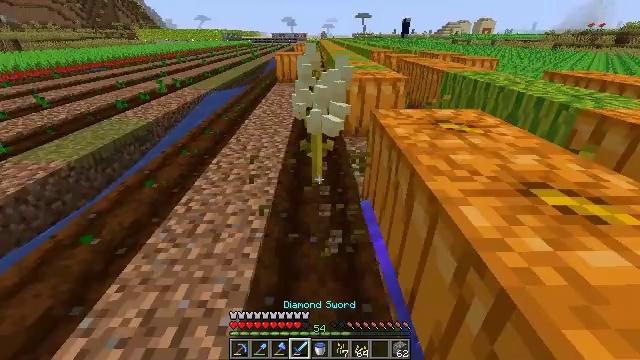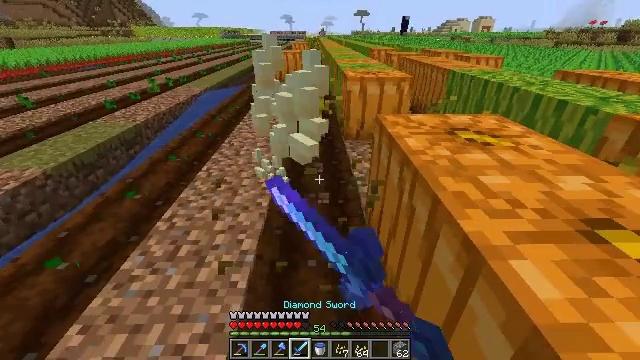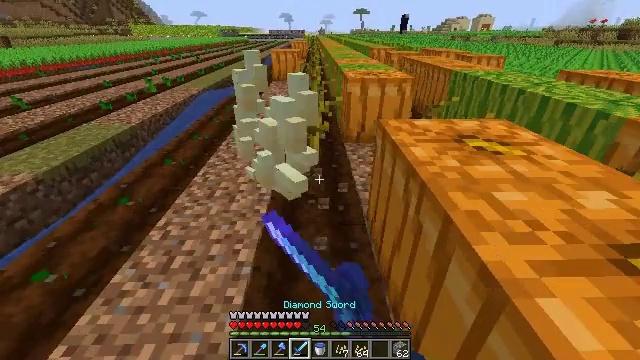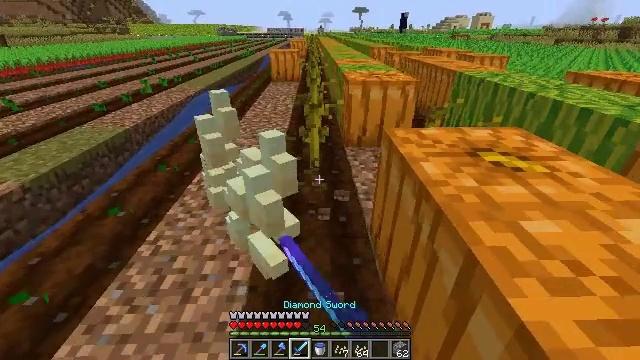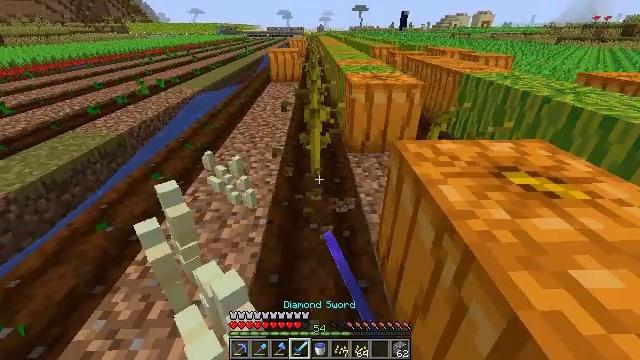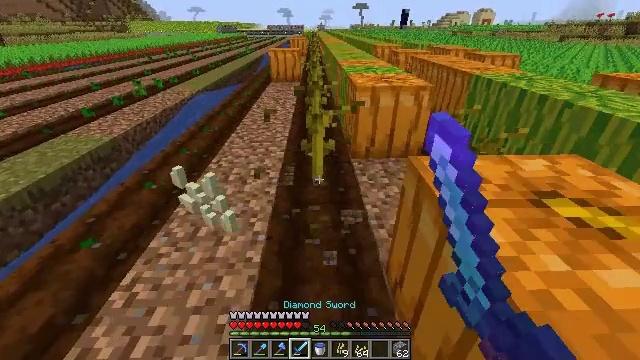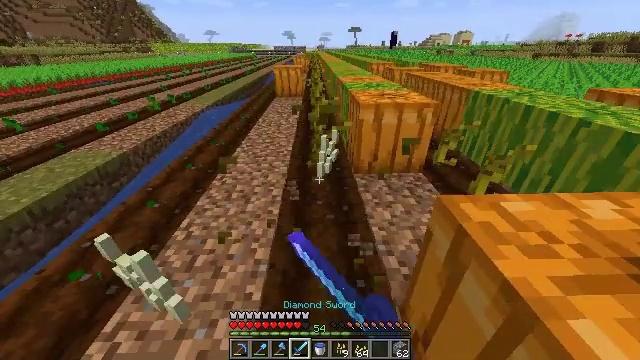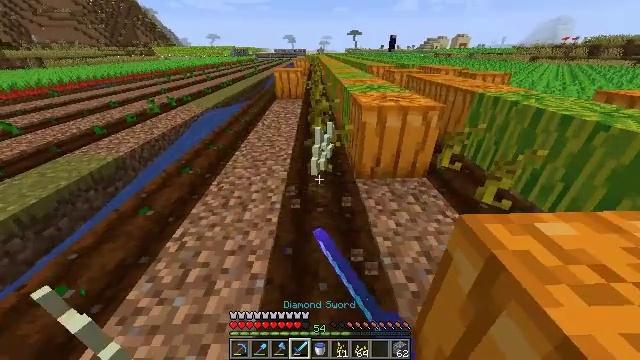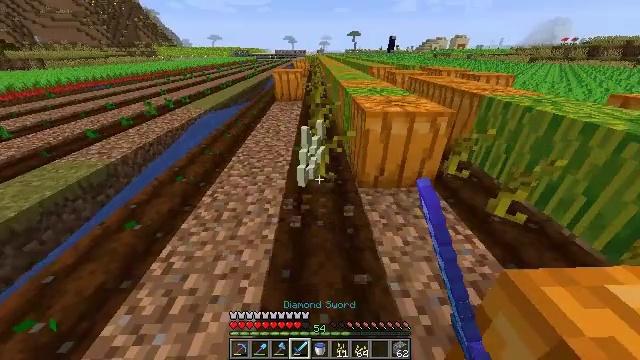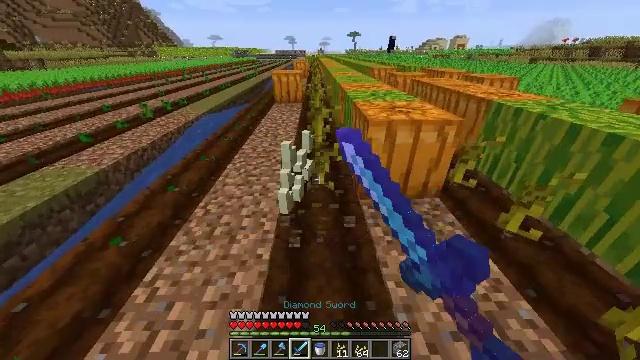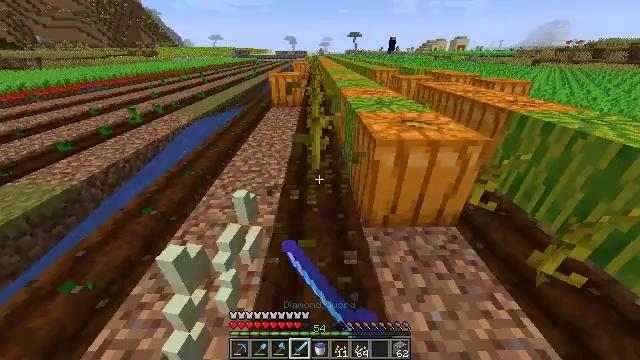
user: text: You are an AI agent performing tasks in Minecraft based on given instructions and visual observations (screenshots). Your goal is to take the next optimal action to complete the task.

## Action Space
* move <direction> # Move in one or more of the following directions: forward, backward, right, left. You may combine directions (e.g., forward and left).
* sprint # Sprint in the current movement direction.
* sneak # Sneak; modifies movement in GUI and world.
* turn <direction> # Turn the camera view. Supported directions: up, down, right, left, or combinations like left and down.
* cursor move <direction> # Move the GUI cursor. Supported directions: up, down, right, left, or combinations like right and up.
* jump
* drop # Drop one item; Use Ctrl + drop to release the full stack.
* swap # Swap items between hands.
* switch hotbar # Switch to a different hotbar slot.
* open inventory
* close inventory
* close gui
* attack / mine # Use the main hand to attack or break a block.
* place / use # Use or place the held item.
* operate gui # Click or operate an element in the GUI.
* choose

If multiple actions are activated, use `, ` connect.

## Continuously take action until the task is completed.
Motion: motion action
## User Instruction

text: Collect the pumpkin stem for seeds.
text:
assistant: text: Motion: move forward, attack / mine
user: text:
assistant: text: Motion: move forward, attack / mine
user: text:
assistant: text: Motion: move forward, attack / mine
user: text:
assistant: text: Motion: move forward, sprint, attack / mine
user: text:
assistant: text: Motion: move forward, sprint, attack / mine
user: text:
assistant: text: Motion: move forward, sprint, attack / mine
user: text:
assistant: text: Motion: move forward, sprint, attack / mine
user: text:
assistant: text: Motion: move forward, sprint, attack / mine
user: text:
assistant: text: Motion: move forward, sprint, attack / mine
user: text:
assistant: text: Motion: move forward, sprint, attack / mine
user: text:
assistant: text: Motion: sprint, attack / mine